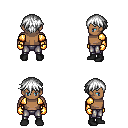
a pixel art fantasy rpg character, male body template, human, dark skin, gold arm armor, metal pants, white short bangs hairstyle, gold gloves, black shoes, four views (front, back, left, right), 2x2 character sprite sheet, small pixel art, hard edges, no anti-aliasing